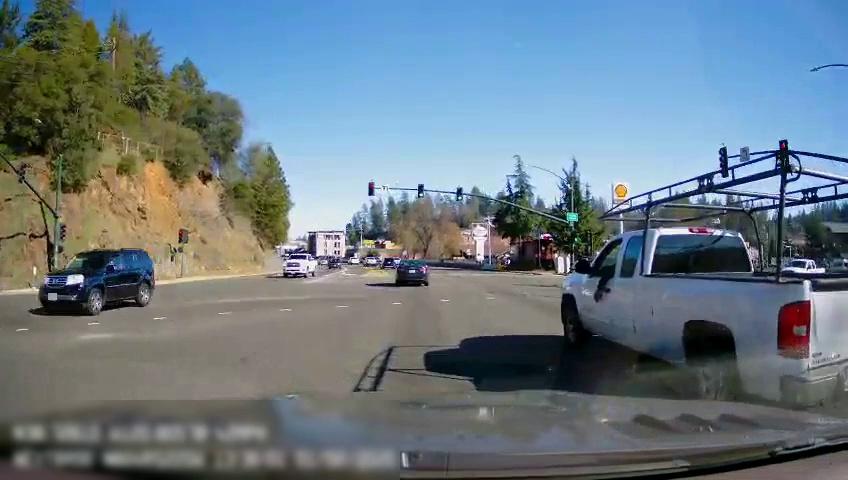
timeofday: Day
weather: Sunny
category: Drivable Space
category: Drivable Space
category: Vehicles | Car
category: Vehicles | Truck
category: Vehicles | Truck
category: Vehicles | SUV
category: Vehicles | Truck
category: Vehicles | SUV
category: Vehicles | Truck
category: Vehicles | Car
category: Traffic | Lights
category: Traffic | Lights
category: Traffic | Lights
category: Traffic | Lights
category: Traffic | Lights
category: Traffic | Lights
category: Traffic | Signs
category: Traffic | Lights
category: Traffic | Signs
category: Traffic | Lights
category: Traffic | Lights
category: Traffic | Lights
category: Traffic | Lights
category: Traffic | Signs